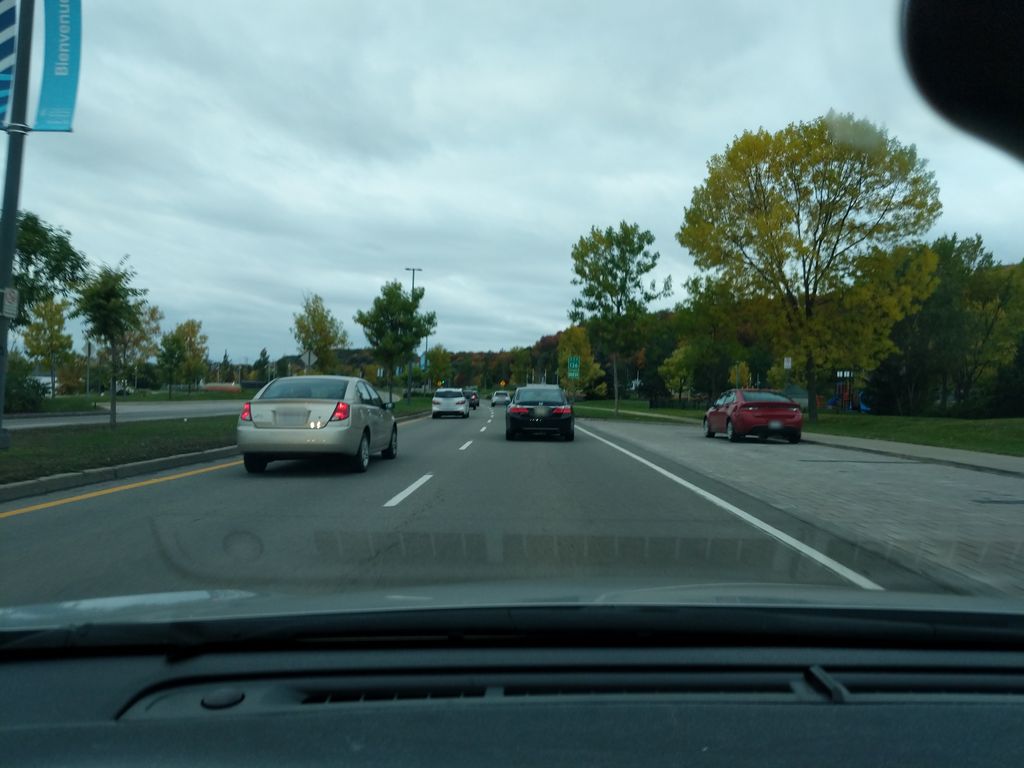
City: quebec_city